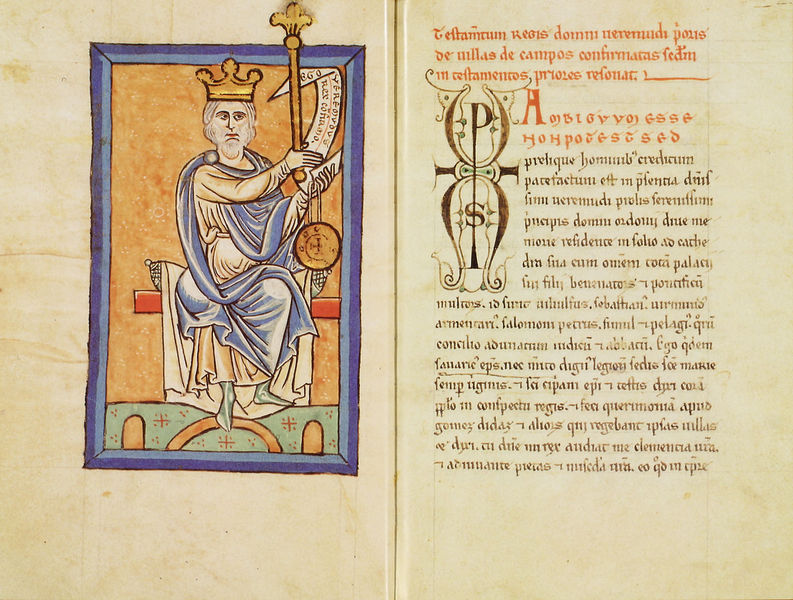
Titel: Testamentos de los Reyes de León (Libro de las Estampas)
Institution: León, Archiv der Kathedrale
Schlagwörter: blau, kopf, mann, umhang, weiß, gelb, sitzen, kleid, orange, schwarz, tisch, zeichnung, rot, tuch, bart, arme, bibel, bärtig, falten, gesicht, hände, gewand, gold, sitzend, blatt, krone, füße, schrift, papier, sitz, bogen, stab, vergilbt, rand, bischof, kissen, könig, thron, buch, vergoldet, kreuz, sterne, illustration, text, buchstaben, initiale, herrscher, lilie, flecken, kreuze, griechisch, schriftrolle, balu, golden, siegel, zepter, szepter, gen, münze, latein, wörter, christ, buchmalerei, thronen, reichsapfel, fold, orthodox, evangelien, reichsinsignien, tetx, stundenbuch, weißhaarig, ortodox, initialie, lilienzepter, studnenbuch, krüz